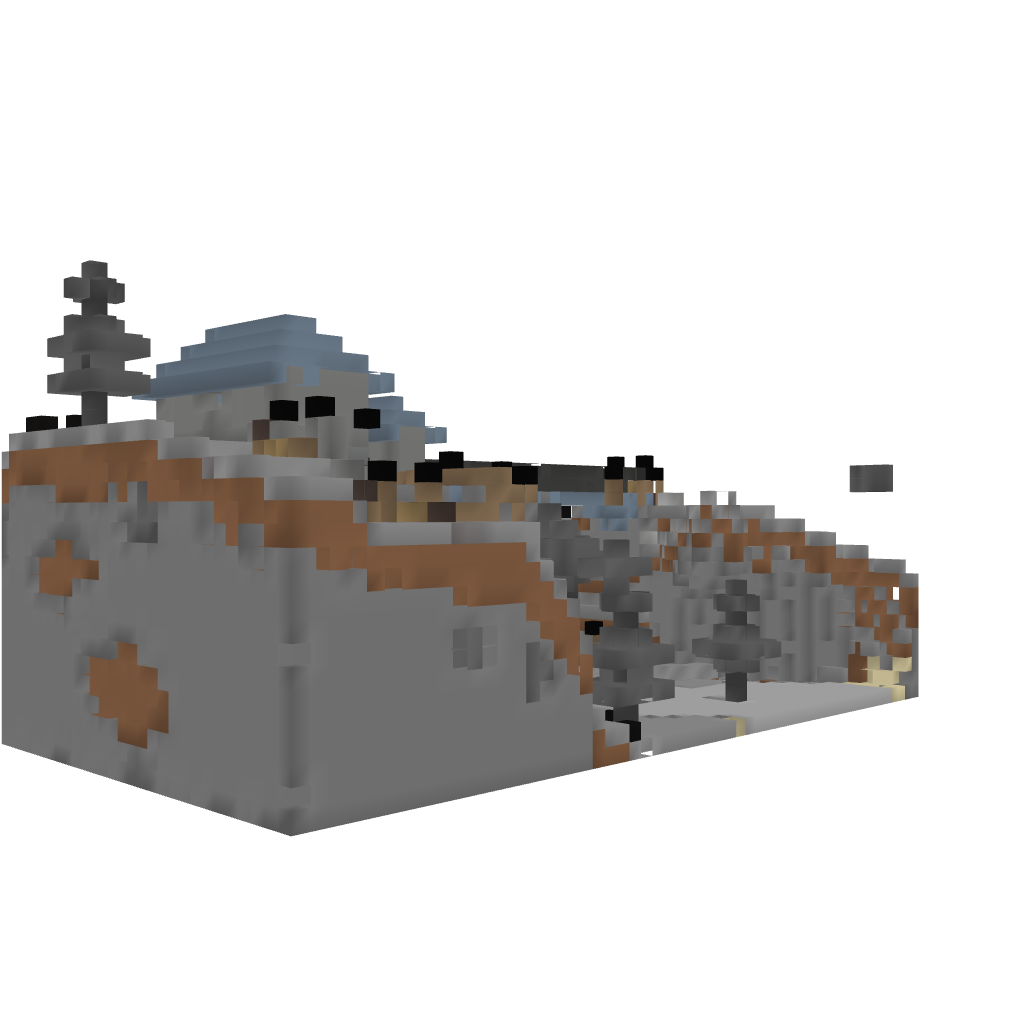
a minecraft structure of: Kilom Bridge